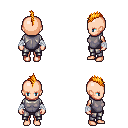
a pixel art fantasy rpg character, female body template, human, light skin, steel chest armor, metal pants, light blonde mohawk hairstyle, white cloth bandages, four views (front, back, left, right), 2x2 character sprite sheet, small pixel art, hard edges, no anti-aliasing